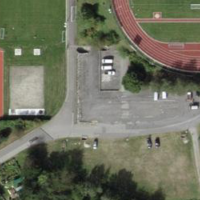
EUNIS habitat code: 53
Species observed at this site:
Phytolacca americana